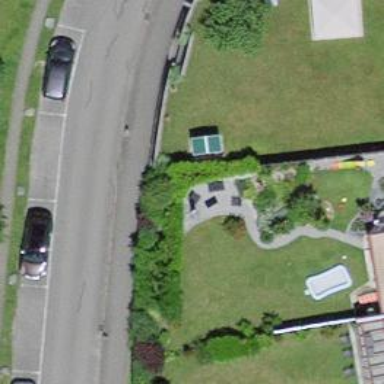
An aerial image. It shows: Hedge acting as barrier.